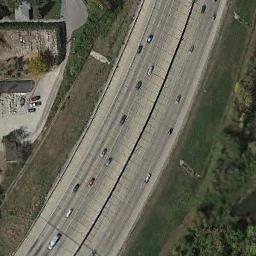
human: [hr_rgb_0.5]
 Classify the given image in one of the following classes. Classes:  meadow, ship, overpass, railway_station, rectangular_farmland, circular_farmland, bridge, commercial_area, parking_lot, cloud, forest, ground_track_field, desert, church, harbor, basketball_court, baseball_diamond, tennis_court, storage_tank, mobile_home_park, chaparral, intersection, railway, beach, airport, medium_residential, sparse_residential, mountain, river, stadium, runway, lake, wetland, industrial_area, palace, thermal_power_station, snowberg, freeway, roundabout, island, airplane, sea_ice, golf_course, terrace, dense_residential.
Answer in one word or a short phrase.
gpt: freeway